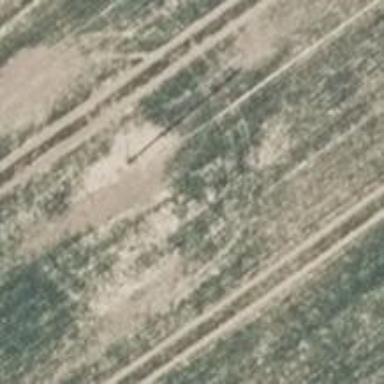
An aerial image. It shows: Power pole.